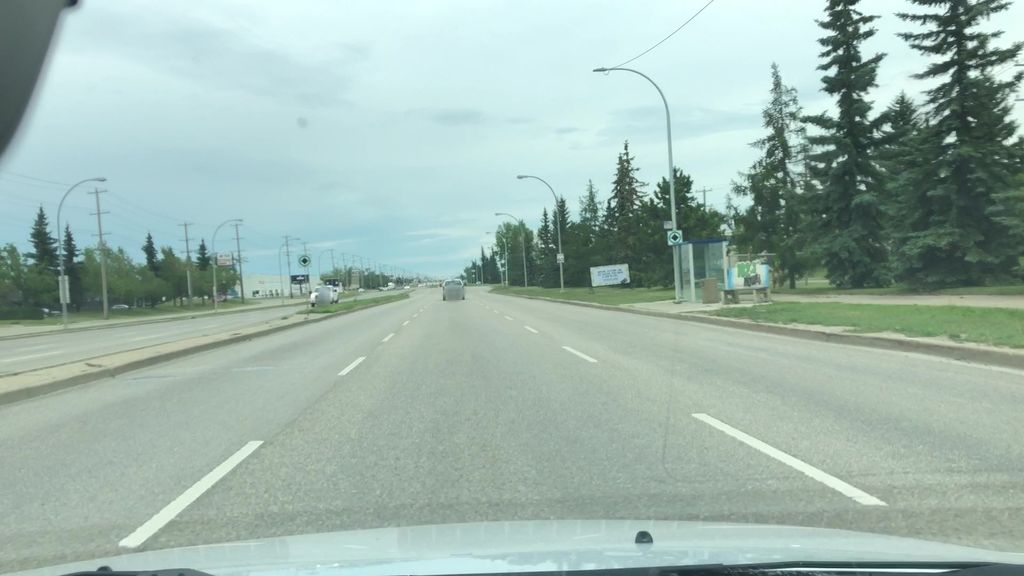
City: edmonton